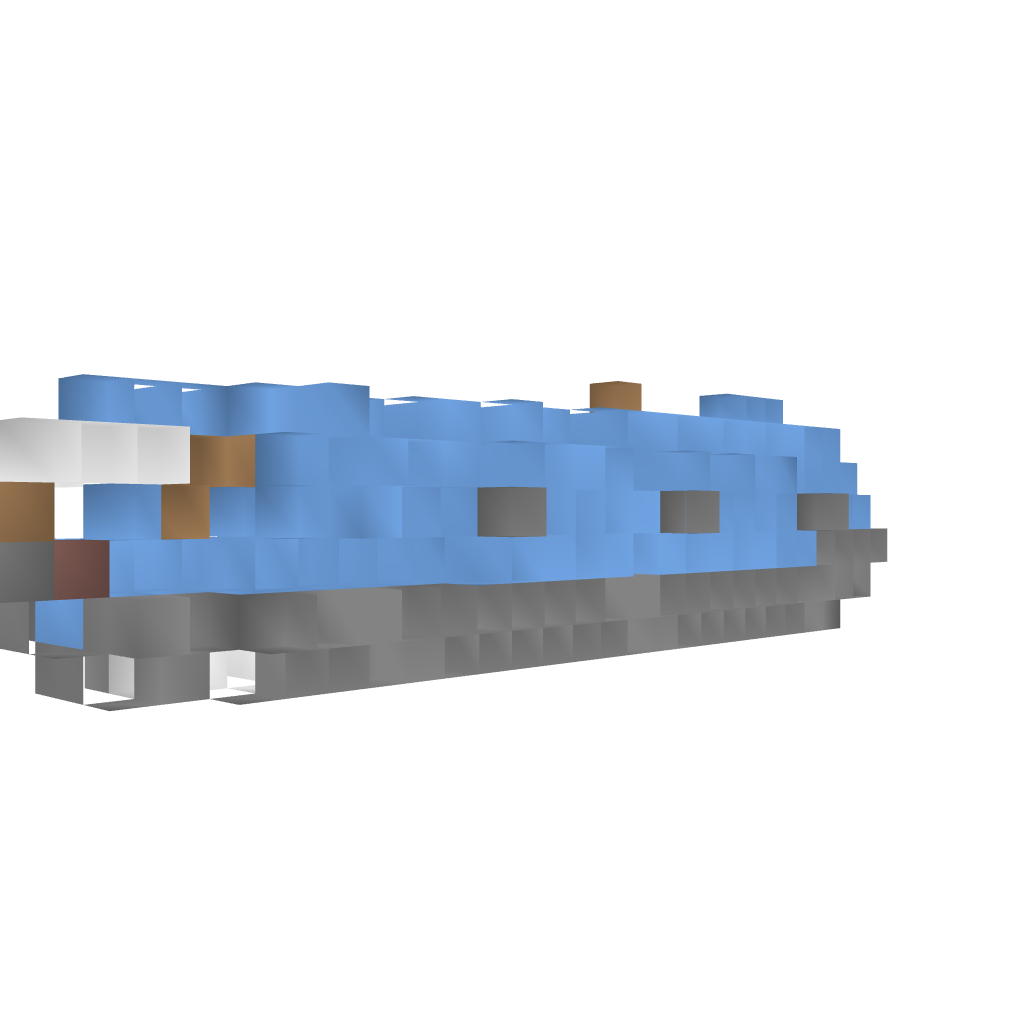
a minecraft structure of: Submersible Torpedo Airship - Minnow Mk II bad low quality